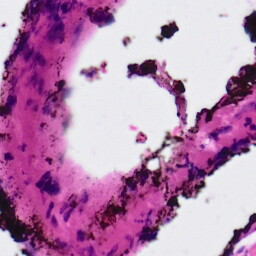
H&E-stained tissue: Ovarian